Question:
Compiling with Angular sources in Ivy partial compilation mode.(node:28784) [DEP0148] DeprecationWarning: Use of deprecated folder mapping "./" in the "exports" field module resolution of the package at C:\src\spaexamplexcess-spa-mainapp
ode_modules slib\package.json. Update this package.json to use a subpath pattern like "./*".
✔️ Compiling with Angular sources in Ivy partial compilation mode.
✖️ Bundling to FESM2015
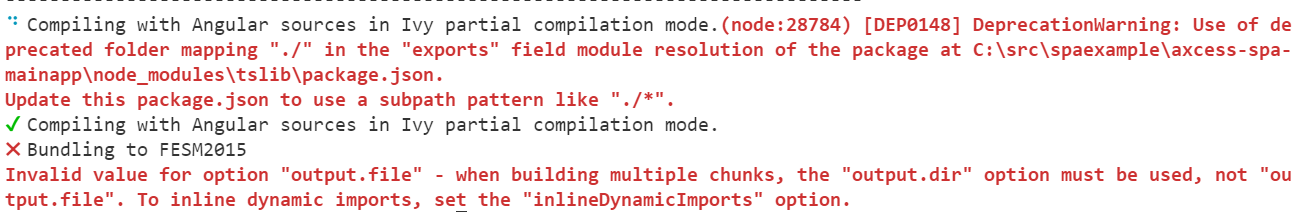
Answer: Check this answer :
<URL>
You need to export the lazy loaded modules in the public-api.ts.